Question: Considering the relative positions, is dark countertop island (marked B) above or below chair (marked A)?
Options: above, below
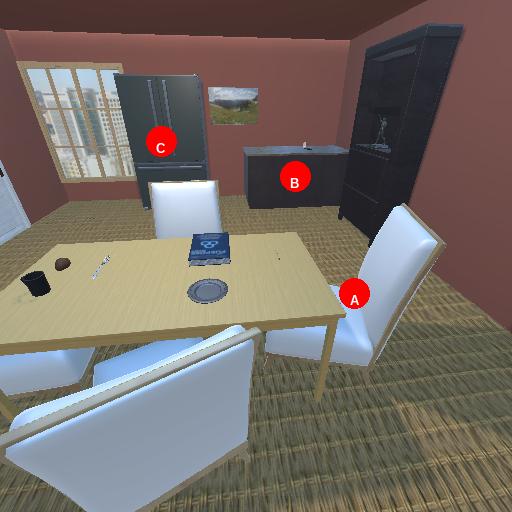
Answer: above